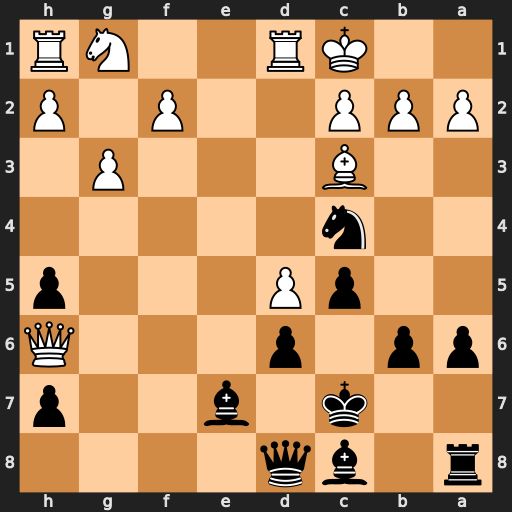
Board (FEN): r1bq4/2k1b2p/pp1p3Q/2pP3p/2n5/2B3P1/PPP2P1P/2KR2NR
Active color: b
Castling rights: -
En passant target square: -
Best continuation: Bg5+ Qxg5 Qxg5+